Question: Here My satellteMenu Xml code
'''
<android.view.ext.SatelliteMenu
android:id="@+id/menu"
android:layout_width="wrap_content"
android:layout_height="wrap_content"
android:layout_alignParentRight="true"
sat:closeOnClick="true"
sat:expandDuration="500"
sat:mainImage="@drawable/ic_launcher"
sat:satelliteDistance="170dp"
sat:totalSpacingDegree="90" >
</android.view.ext.SatelliteMenu>
'''
Here My java code
'''
SatelliteMenu menu = (SatelliteMenu) findViewById(R.id.menu);
/ / Set from XML, possible to programmatically set
float distance = TypedValue.applyDimension(TypedValue.COMPLEX_UNIT_DIP, 200, getResources().getDisplayMetrics());
SatelliteMenuItem a1=new SatelliteMenuItem(4, R.drawable.ic_4);
List<SatelliteMenuItem> items = new ArrayList<SatelliteMenuItem>();
// items.add(new SatelliteMenuItem(4, R.drawable.ic_1));
// items.add(new SatelliteMenuItem(4, R.drawable.ic_3));
items.add(a1);
items.add(new SatelliteMenuItem(3, R.drawable.ic_5));
items.add(new SatelliteMenuItem(2, R.drawable.ic_6));
items.add(new SatelliteMenuItem(1, R.drawable.ic_2));
//items.add(new SatelliteAnimationCreator());
menu.addItems(items);
'''
MY output screen coming like this
>
Now I want to set Main button on the center of the screen and all Menu Item coming on the rounded of the Main button
How I can set rounded menu item at center ?
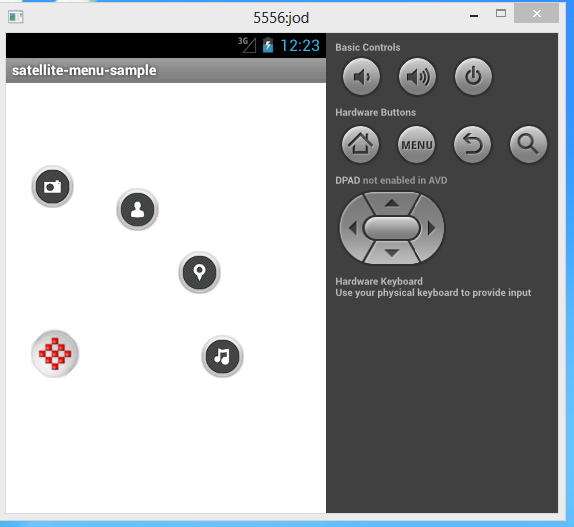
Answer: hey please try with 'android:layout_gravity="bottom|center_horizontal"' in yours satellite Menu Xml code and also visit
<URL>
<URL>
hope these links will help you on this issue!